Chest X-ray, AP view. Patient: 53 years old, sex F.
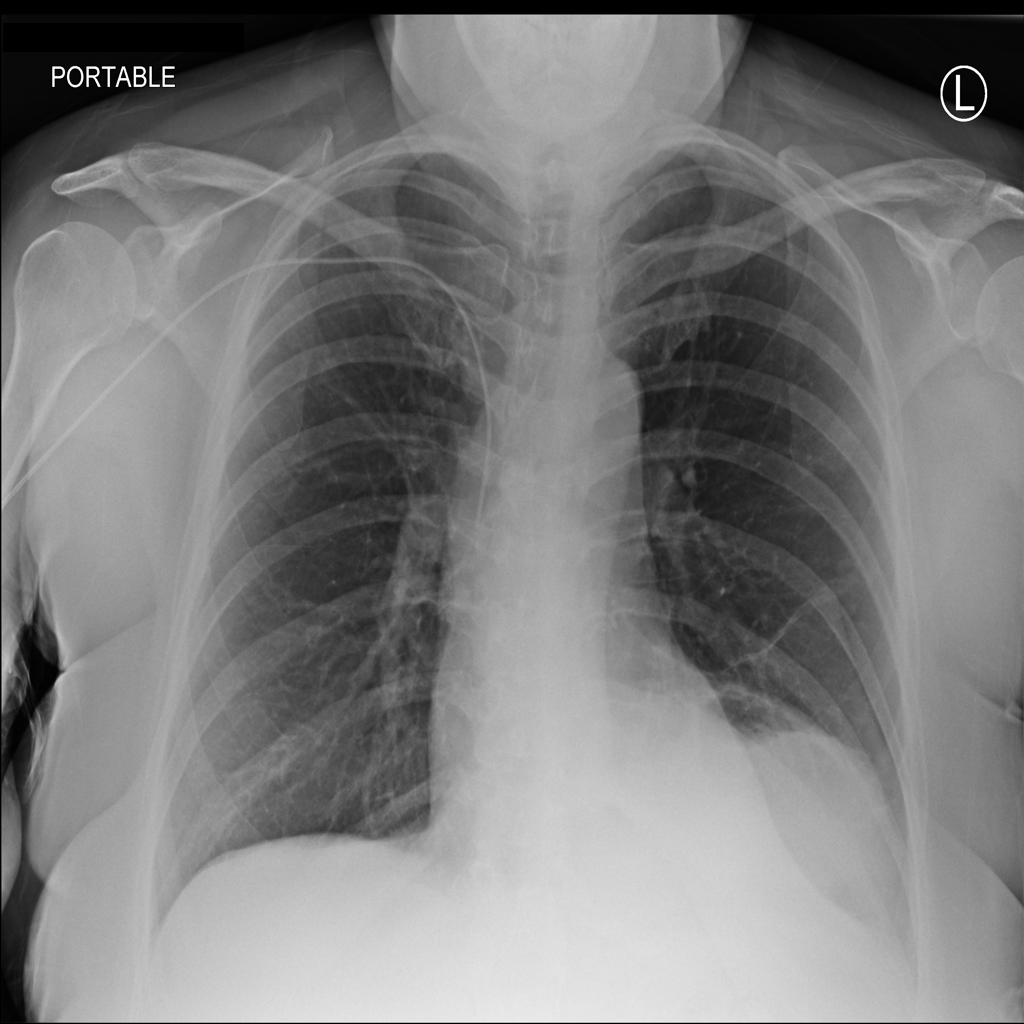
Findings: No Finding